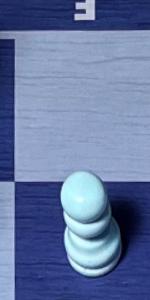
Label: Pawn_White